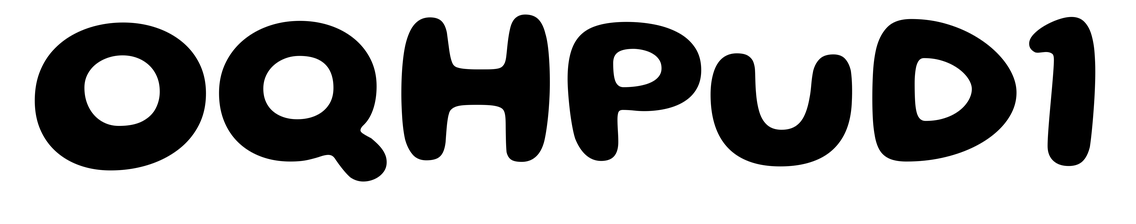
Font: Gluten_SemiBold